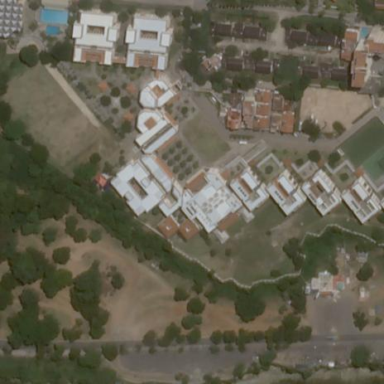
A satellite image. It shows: School.